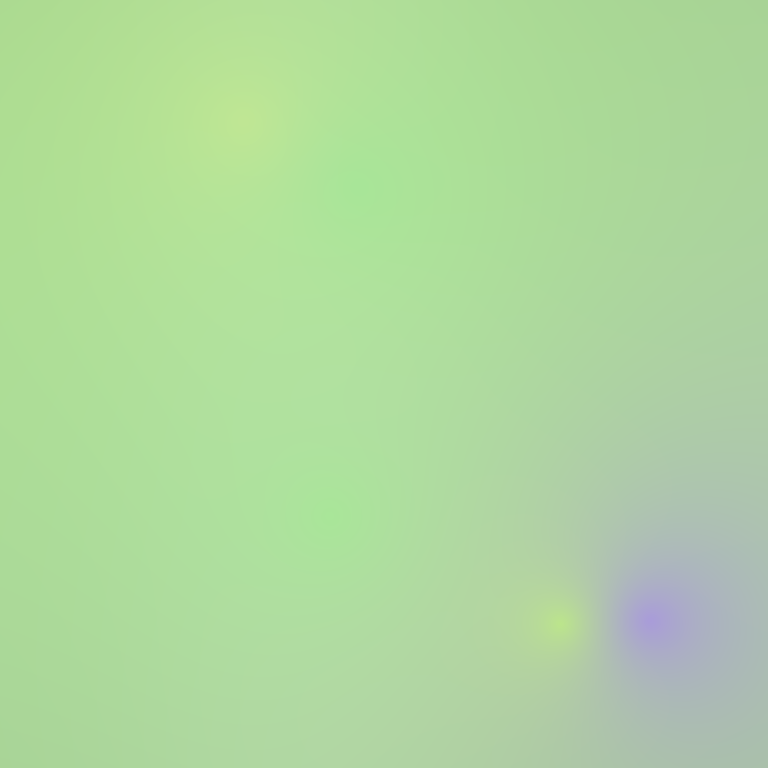
Abstract light effect, smooth gradient from soft green to faint purple, calm atmosphere, diffuse glow, no room, no furniture, no objects.